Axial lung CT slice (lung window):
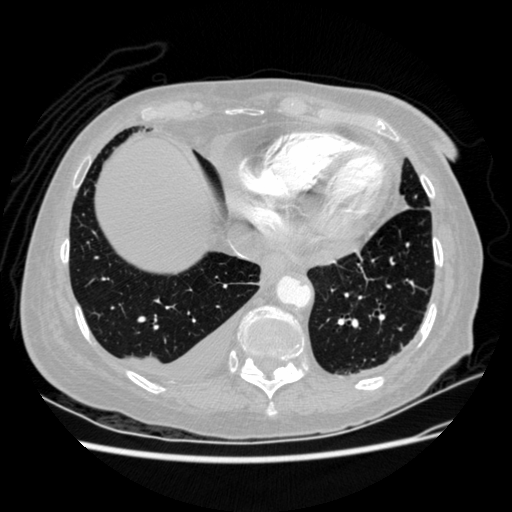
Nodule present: no